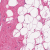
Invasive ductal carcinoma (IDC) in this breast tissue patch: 0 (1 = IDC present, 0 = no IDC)